Question: I have recently downloaded and installed Cairo graphics library for C from the <URL>.
I tried to run the hello world program of Cairo by using the given code from the site <URL>. In Terminal, I applied the same command as given by the same page to compile it. But when I tried to compile it, errors of undefined references appeared.

In the Terminal, the output is:
'''
cc -o hello $(pkg-config --cflags --libs cairo) hello.c
/tmp/cco08jEN.o: In function 'main':
hello.c:(.text+0x1f): undefined reference to 'cairo_image_surface_create'
hello.c:(.text+0x2f): undefined reference to 'cairo_create'
hello.c:(.text+0x4e): undefined reference to 'cairo_select_font_face'
hello.c:(.text+0x6d): undefined reference to 'cairo_set_font_size'
hello.c:(.text+0x89): undefined reference to 'cairo_set_source_rgb'
hello.c:(.text+0xbb): undefined reference to 'cairo_move_to'
hello.c:(.text+0xcc): undefined reference to 'cairo_show_text'
hello.c:(.text+0xd8): undefined reference to 'cairo_destroy'
hello.c:(.text+0xe9): undefined reference to 'cairo_surface_write_to_png'
hello.c:(.text+0xf5): undefined reference to 'cairo_surface_destroy'
collect2: error: ld returned 1 exit status
'''
And my source code is:
'''
#include <cairo.h>
int
main (int argc, char *argv[])
{
cairo_surface_t *surface =
cairo_image_surface_create (CAIRO_FORMAT_ARGB32, 240, 80);
cairo_t *cr =
cairo_create (surface);
cairo_select_font_face (cr, "serif", CAIRO_FONT_SLANT_NORMAL, CAIRO_FONT_WEIGHT_BOLD);
cairo_set_font_size (cr, 32.0);
cairo_set_source_rgb (cr, 0.0, 0.0, 1.0);
cairo_move_to (cr, 10.0, 50.0);
cairo_show_text (cr, "Hello, world");
cairo_destroy (cr);
cairo_surface_write_to_png (surface, "hello.png");
cairo_surface_destroy (surface);
return 0;
}
'''
as described from the site FAQ.
I am a beginner in using Terminal commands, and Cairo is the first third party library I used for graphics. I tried to find any fix from the Internet, but I didn't get any clue nor fix.
Please tell me my error, and explain to me how to use the libraries.
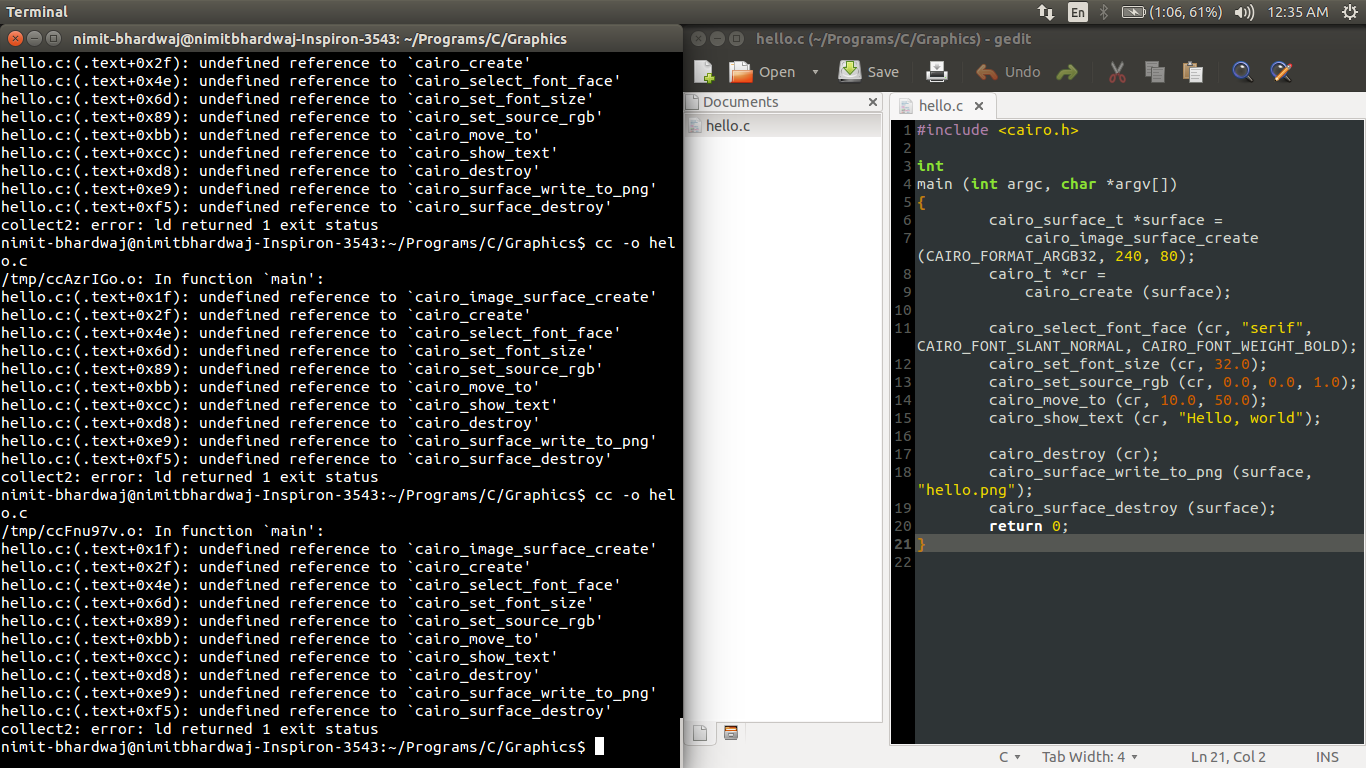
Answer: Do this instead:
'''
cc hello.c -o hello $(pkg-config --cflags --libs cairo)
'''
Let's take a quote from the book, .
> The traditional behavior of linkers is to search for external functions from left to right in the libraries specified on the command line. This means that a library containing the definition of a function should appear after any source files or object files which use it. This includes libraries specified with the shortcut '-l' option.
Given that information, doing:
'''
cc -o hello $(pkg-config --cflags --libs cairo) hello.c
'''
would mean that 'hello.c' would not be able to get the function definitions of the Cairo graphics library.
On the other hand, if you do this:
'''
cc hello.c -o hello $(pkg-config --cflags --libs cairo)
'''
would mean that 'hello.c' would be able to get the functions definitions of the Cairo graphics library. Take note that the command above is equivalent to 'cc -o hello hello.c $(pkg-config --cflags --libs cairo)'.
More information <URL>.